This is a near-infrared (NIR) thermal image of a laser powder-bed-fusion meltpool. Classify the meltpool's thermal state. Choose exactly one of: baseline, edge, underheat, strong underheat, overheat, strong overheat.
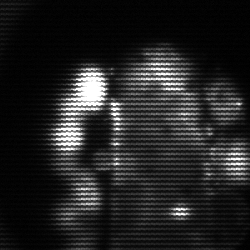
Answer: strong underheat